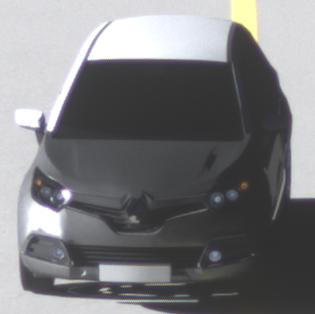
Make: Renault
Model: Captur ENERGY TCe 90
Detailed model: Captur (I)
Model produced from: 2013/06
Model produced until: 2015/05
Doors: 5
Color: gray
Road condition: dry road
Daytime: sunrise or sunset
Contrast: high contrast